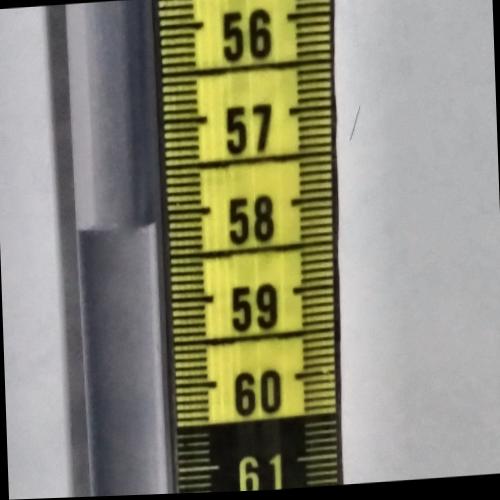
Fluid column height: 58.1 cm